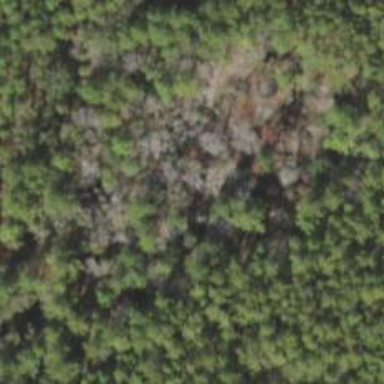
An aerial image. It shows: Mixed leaf woodland.